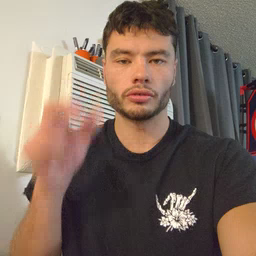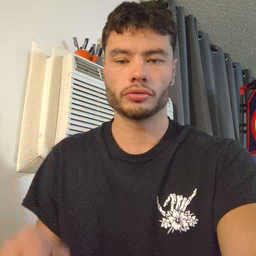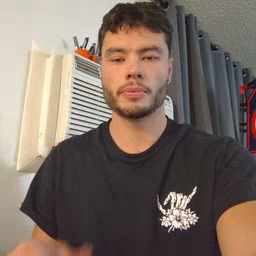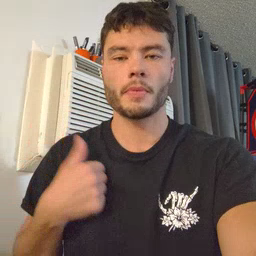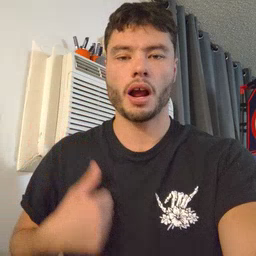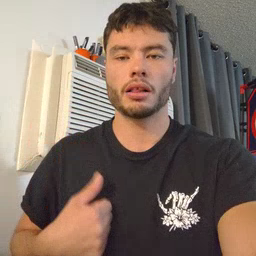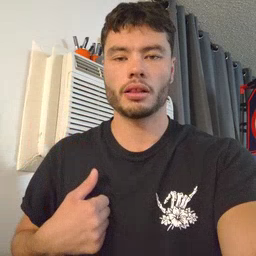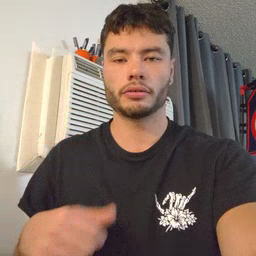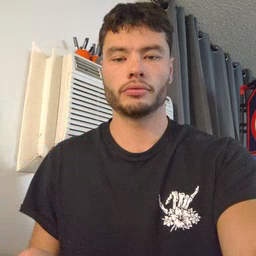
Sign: bath